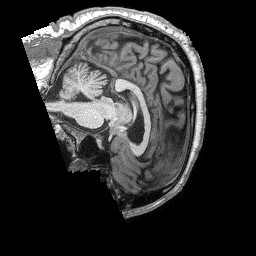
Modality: T1w
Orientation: sagittal
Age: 42
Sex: male
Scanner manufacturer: siemens
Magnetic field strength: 3 T
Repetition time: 2.53 s
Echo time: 0.00144 s